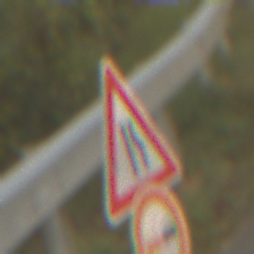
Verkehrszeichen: EinseitigVerengteFahrbahnRechts
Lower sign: Ueberholverbot
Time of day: SunriseSunset
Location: Outdoor (Nature)
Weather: PartlyCloudy
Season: NotSpecified
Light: Natural